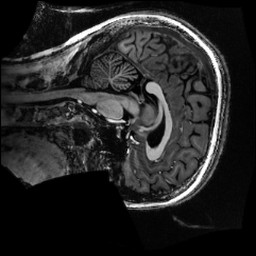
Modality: MP2RAGE
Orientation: sagittal
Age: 20
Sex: female
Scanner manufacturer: siemens
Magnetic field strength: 6.98 T
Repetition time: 6 s
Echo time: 0.00283 s